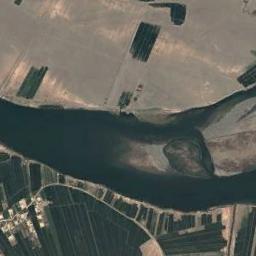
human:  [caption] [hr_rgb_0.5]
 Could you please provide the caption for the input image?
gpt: The grass is thicker under the river .

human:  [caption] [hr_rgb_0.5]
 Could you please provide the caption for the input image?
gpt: The deep blue river has a channel bar and some fields are next to the river .

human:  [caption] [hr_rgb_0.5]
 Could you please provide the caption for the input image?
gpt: The river goes through bare and green farmland .

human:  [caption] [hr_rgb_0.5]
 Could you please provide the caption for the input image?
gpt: A crooked green river with small islands, Green and tan mixed fields and cities on the south bank, And barren green fields on the north bank .

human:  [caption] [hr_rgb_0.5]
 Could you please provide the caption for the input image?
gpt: There are some green farmlands near the river .